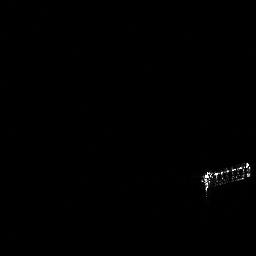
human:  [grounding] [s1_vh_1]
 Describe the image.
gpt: In the satellite image, there is  <ref>1 large ship </ref> <box>[[77, 61, 97, 78, 0]]</box> located at right.